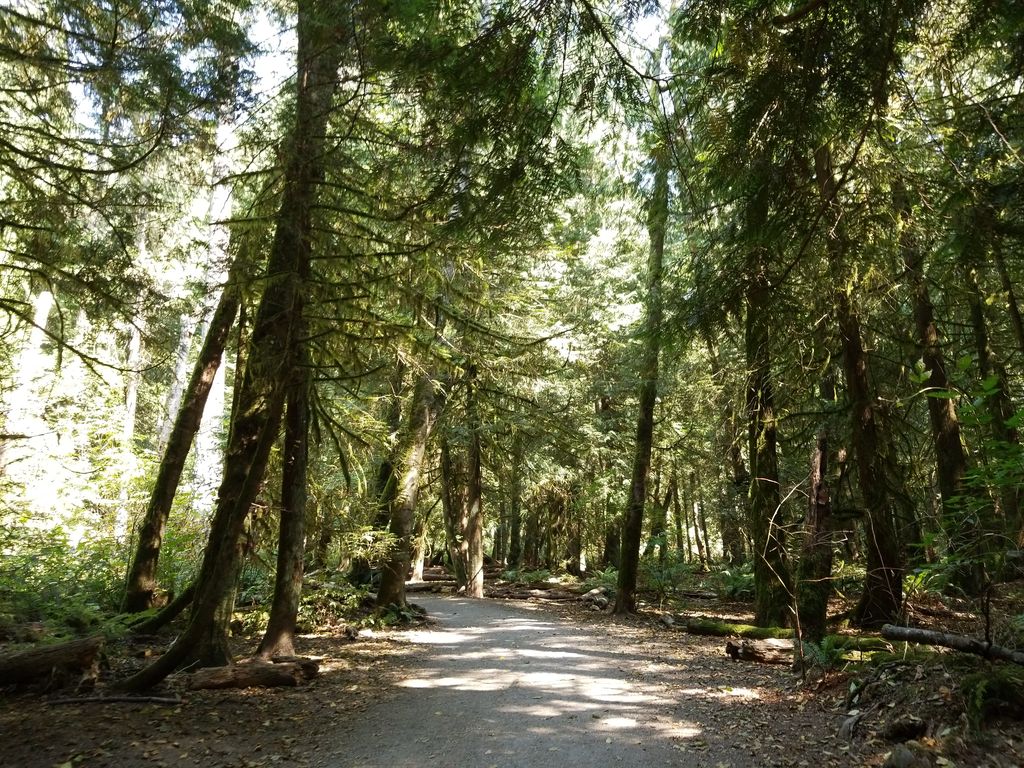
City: vancouver